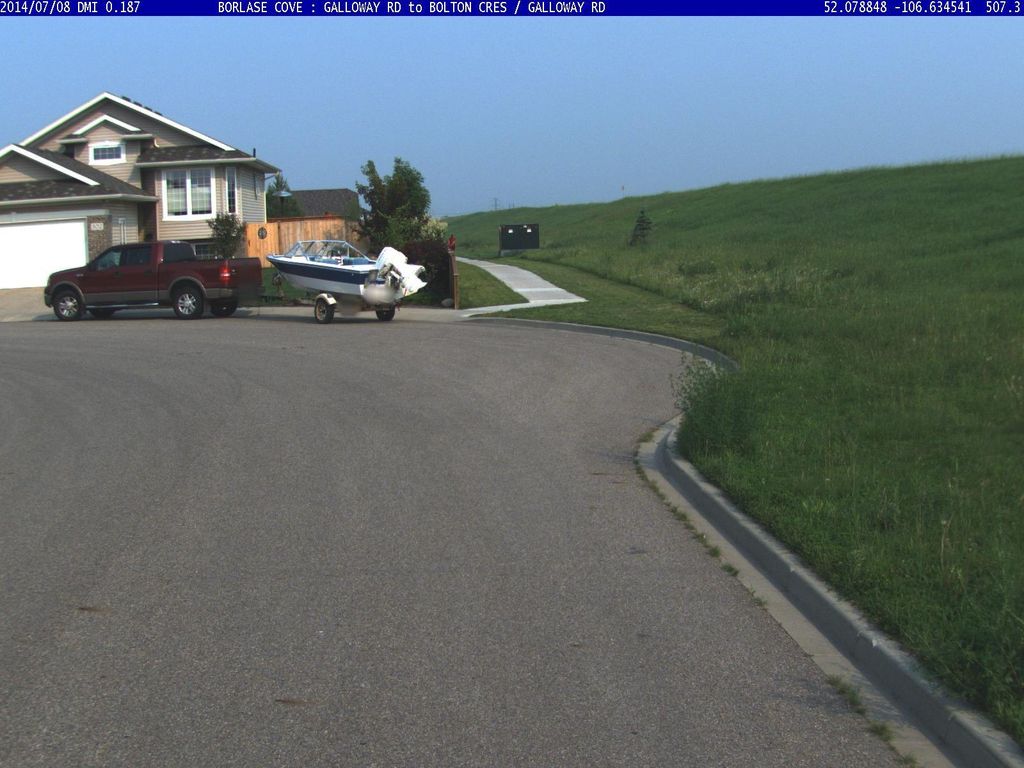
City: saskatoon